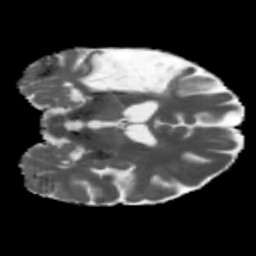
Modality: MD
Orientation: coronal
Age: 66
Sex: male
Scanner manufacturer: siemens
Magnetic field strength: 3 T
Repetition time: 5.47 s
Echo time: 0.0854 s